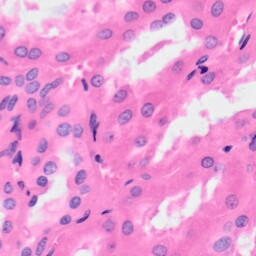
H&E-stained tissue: Kidney